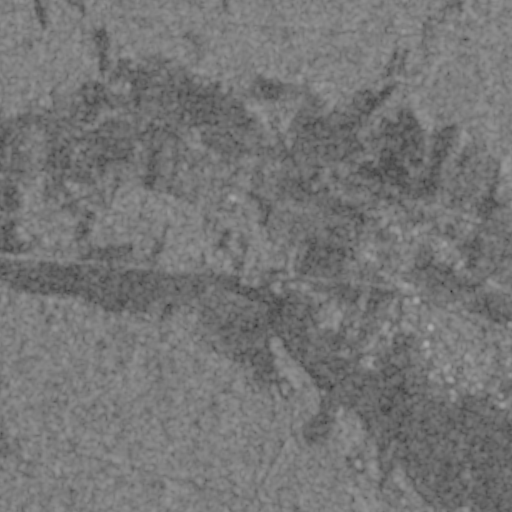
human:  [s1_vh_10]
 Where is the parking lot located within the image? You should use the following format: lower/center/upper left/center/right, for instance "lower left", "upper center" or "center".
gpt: The parking lot is located in the center right of the image.
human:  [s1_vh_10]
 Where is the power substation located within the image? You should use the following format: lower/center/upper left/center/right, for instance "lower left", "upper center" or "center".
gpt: The power substation is located in the center right of the image.
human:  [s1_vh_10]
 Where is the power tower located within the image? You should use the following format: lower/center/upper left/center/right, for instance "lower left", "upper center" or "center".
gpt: The power tower is located in the lower left of the image.
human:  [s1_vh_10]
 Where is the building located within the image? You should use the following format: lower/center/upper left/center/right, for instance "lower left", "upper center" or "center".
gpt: There is no building in the image.

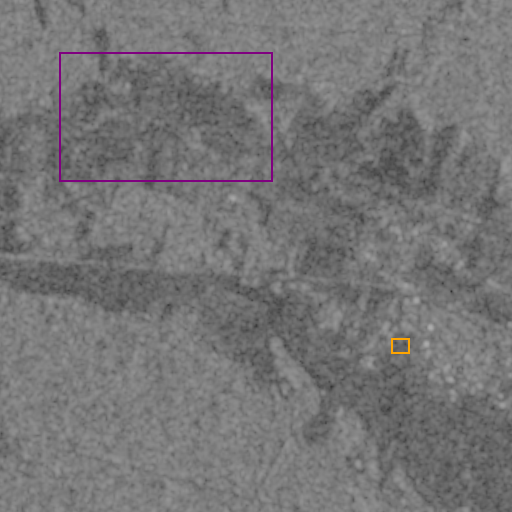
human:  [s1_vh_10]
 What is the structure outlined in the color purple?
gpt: The structure outlined in purple is a crop field.
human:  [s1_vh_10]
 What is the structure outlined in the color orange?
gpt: The structure outlined in orange is a park.
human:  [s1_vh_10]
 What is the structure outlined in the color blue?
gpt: There is no blue outline.